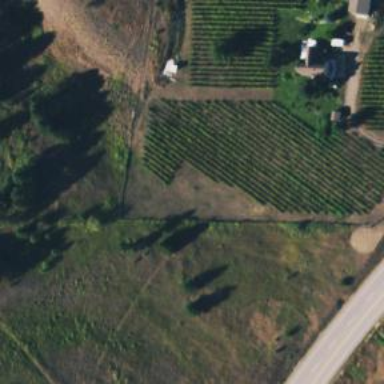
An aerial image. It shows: Beautiful vineyard in the countryside.